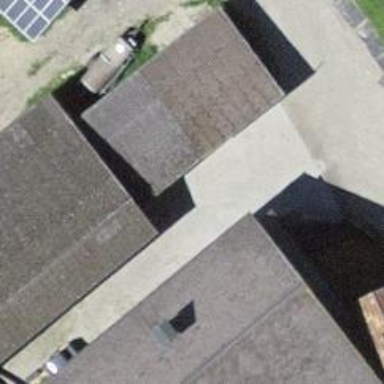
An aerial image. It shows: Garage.